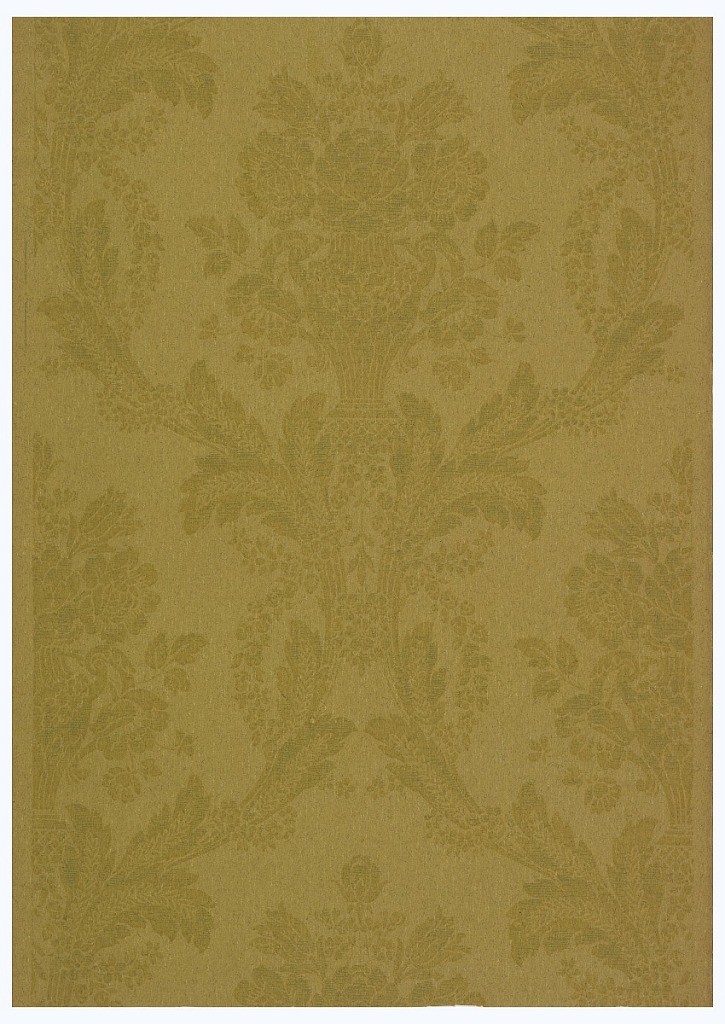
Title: Sidewall
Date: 1875–1900
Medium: Block-printed and flocked paper
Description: Damask-style diaper pattern created by vining foliage. Bouquet of flowers set within framework. Printed in green on green.